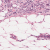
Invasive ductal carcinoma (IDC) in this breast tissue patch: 1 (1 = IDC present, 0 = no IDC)